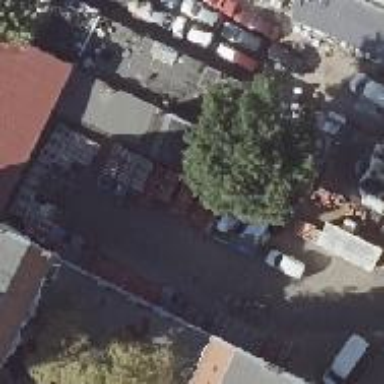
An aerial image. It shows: Commercial building with flat roof.